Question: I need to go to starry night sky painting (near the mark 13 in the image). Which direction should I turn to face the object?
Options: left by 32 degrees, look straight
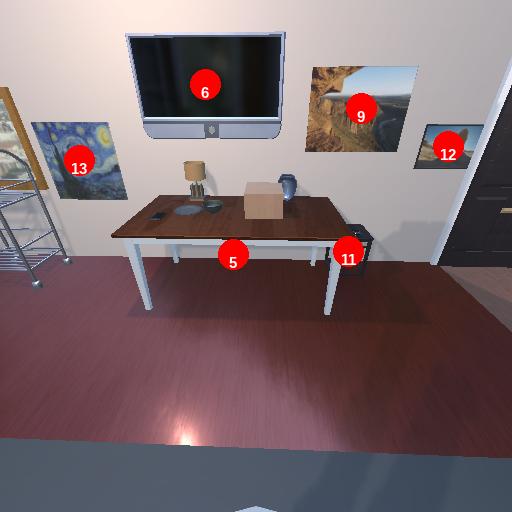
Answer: left by 32 degrees